Brain MRI, t1w sequence, axial 2D slice.
Patient: age 25, sex F, weight 78 kg, height 1.78 m
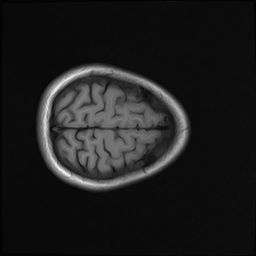